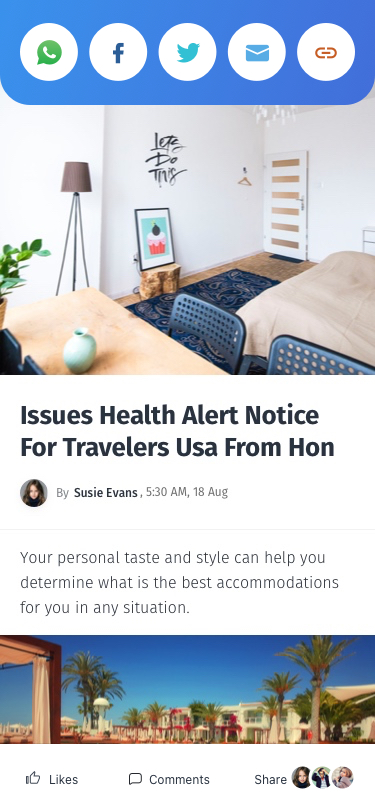
Text in this UI design:
Share
Comments
Likes